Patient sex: M
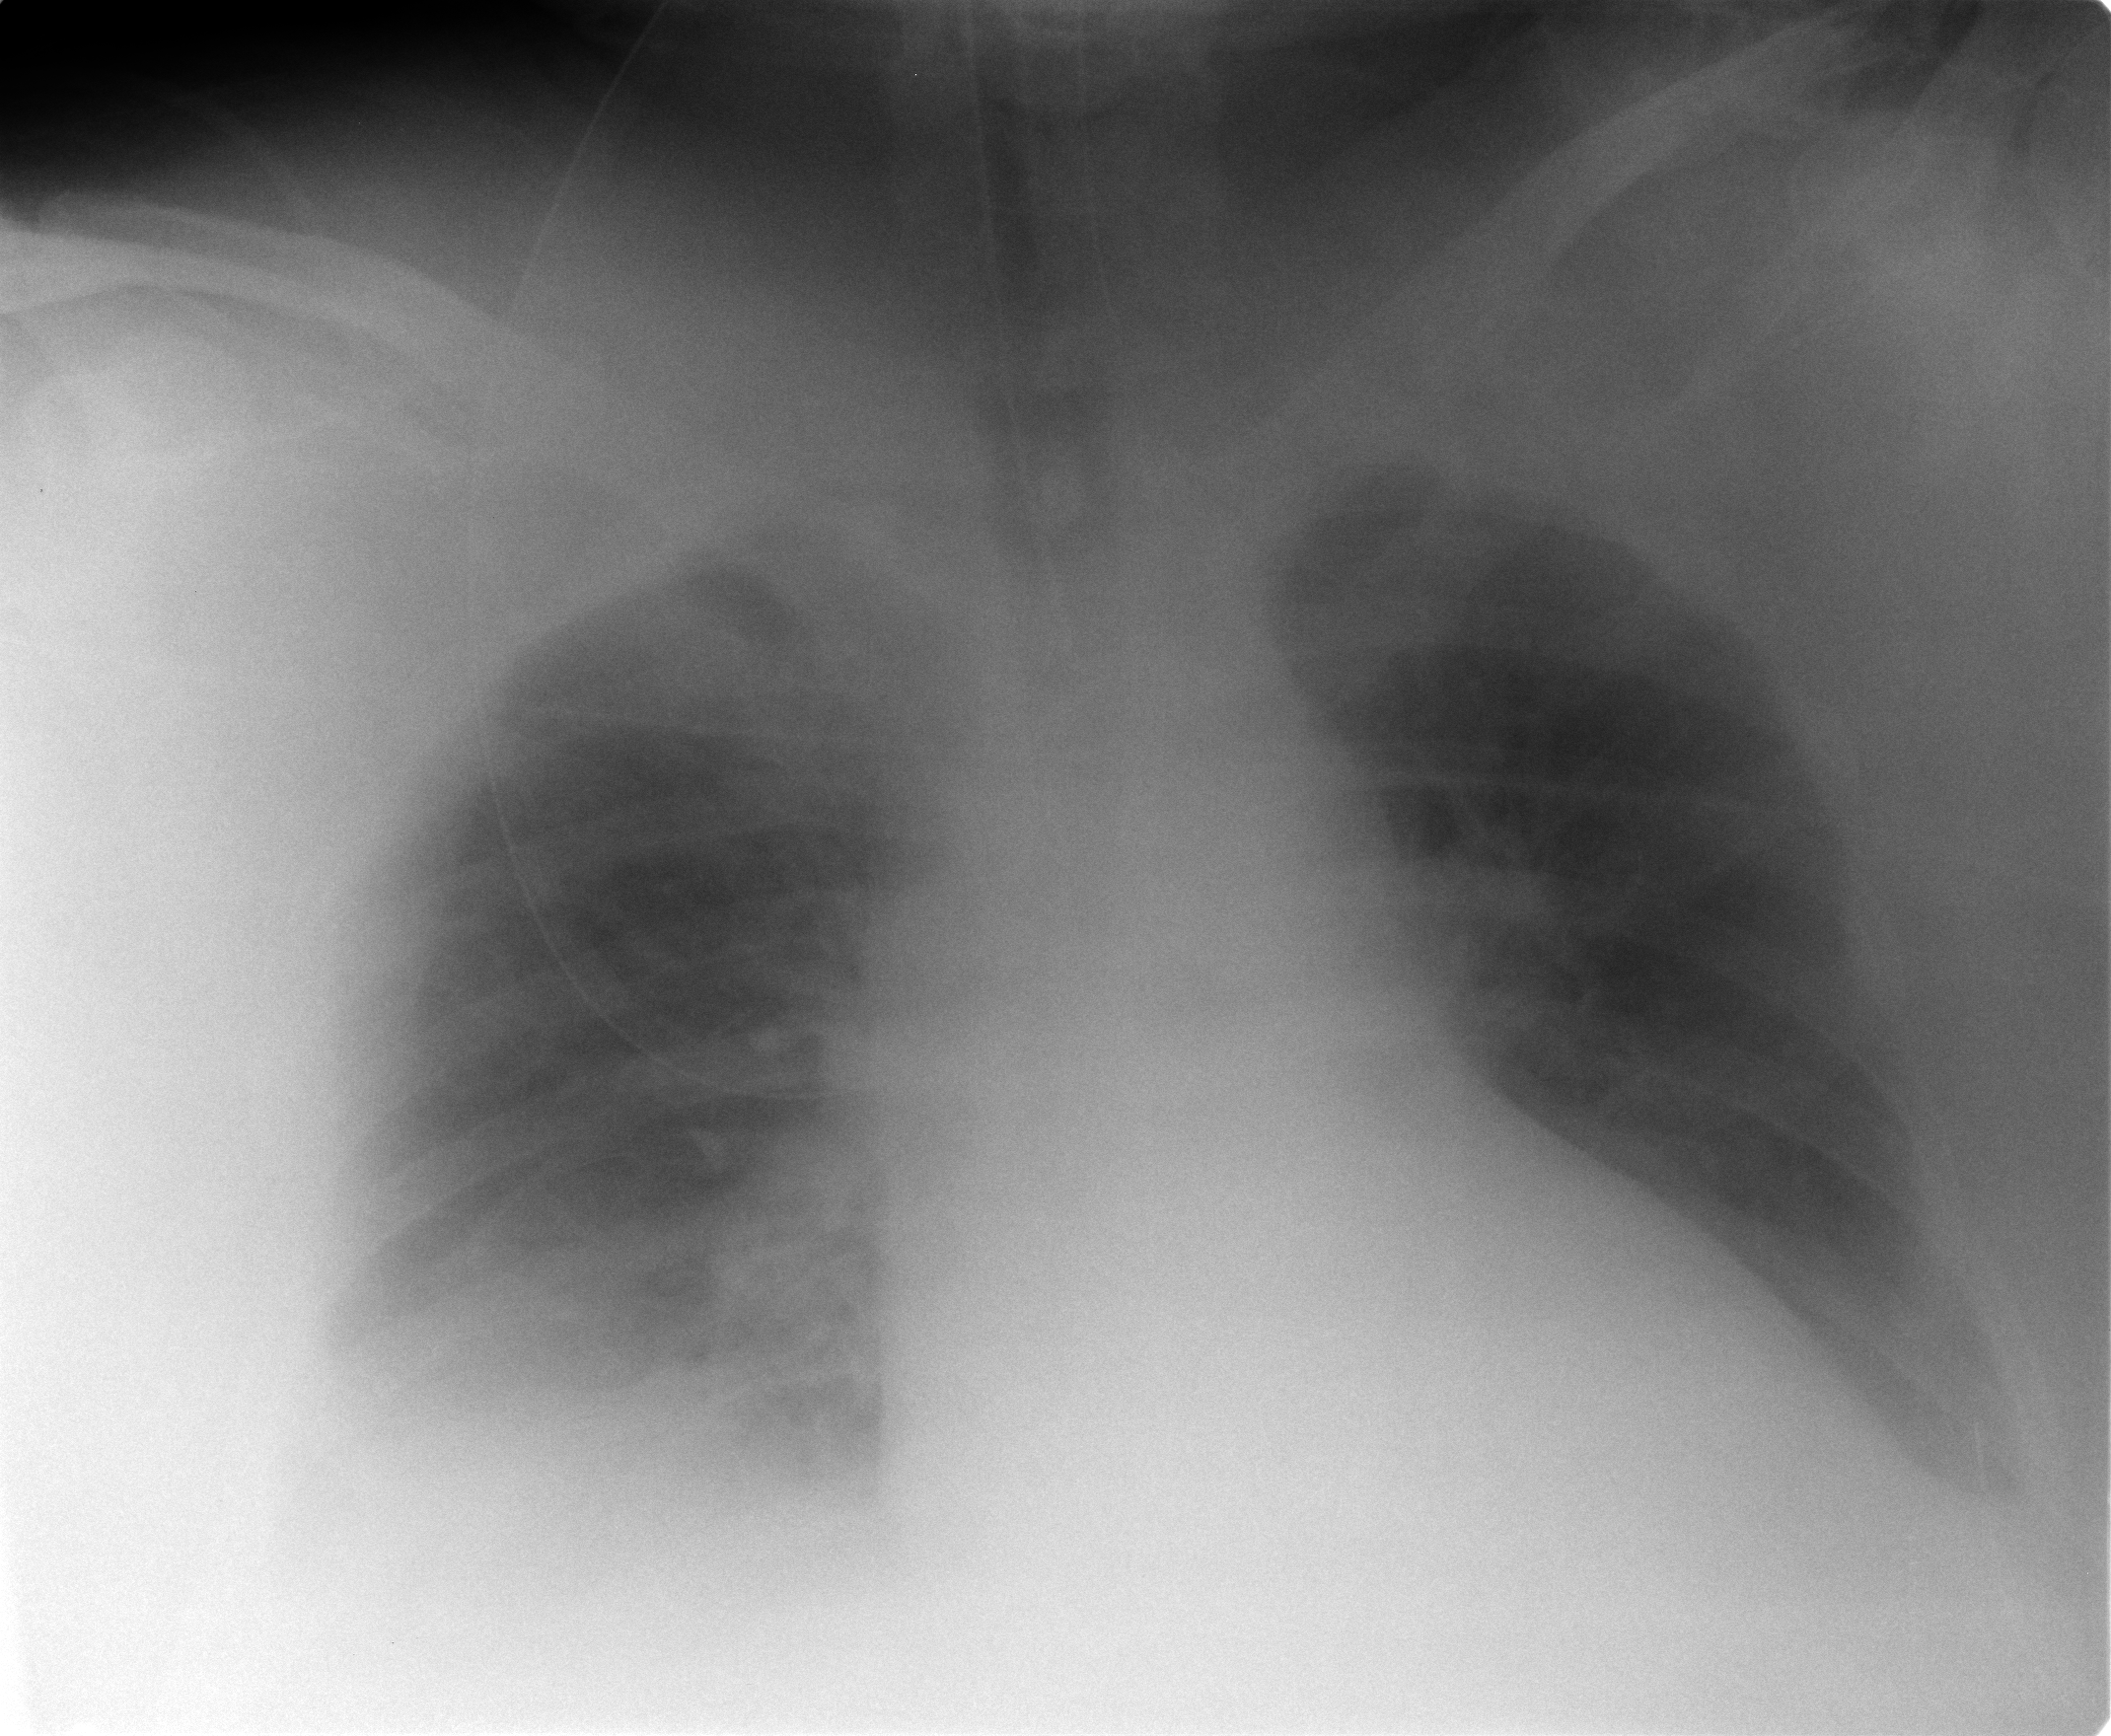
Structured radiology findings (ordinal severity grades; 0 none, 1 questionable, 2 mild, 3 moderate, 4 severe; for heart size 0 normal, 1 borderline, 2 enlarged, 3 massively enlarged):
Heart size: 2
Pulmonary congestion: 2
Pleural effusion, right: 3
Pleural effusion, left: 2
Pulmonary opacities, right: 0
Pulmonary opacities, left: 0
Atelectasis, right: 2
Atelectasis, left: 2